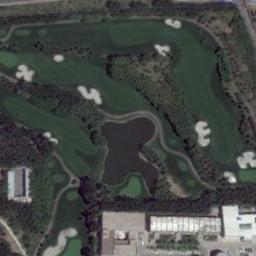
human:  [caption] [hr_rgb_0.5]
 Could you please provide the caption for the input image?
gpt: There are many buildings beside the golf course .

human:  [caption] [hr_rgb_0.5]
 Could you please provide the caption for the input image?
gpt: On the large turf of the golf course On the large green turf of the golf course there are several bunkers and lakes and several paths and many trees and buildings .

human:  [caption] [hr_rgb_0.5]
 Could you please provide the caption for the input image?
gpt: The golf course has a lake, Some fairways, Roads, Barrier trees and sandpits and some houses are also in the golf course .

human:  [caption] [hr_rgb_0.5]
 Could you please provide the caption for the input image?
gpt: At the intersection of the three paths, There are two bunkers .

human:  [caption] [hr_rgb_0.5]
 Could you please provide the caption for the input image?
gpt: There are some bunkers and a river on the golf course .